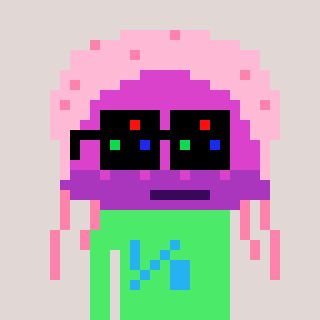
a pixel art character with square black sunglasses, a jellyfish-shaped head and a teal-colored body on a warm background